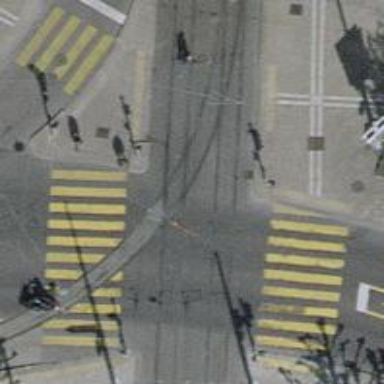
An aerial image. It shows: Tram railway line with electrified contact line.